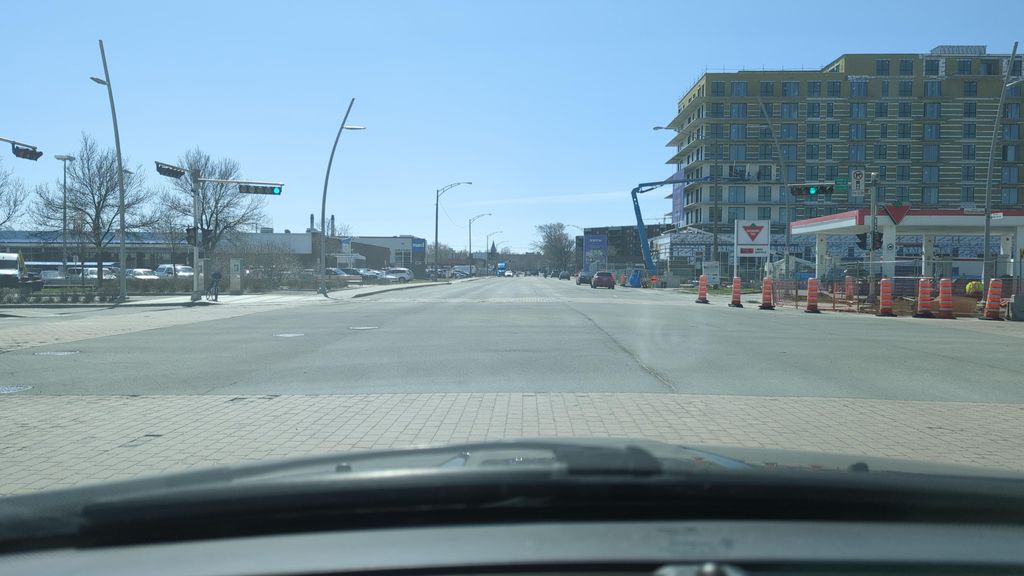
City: quebec_city